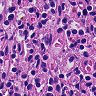
Metastatic tissue present: no